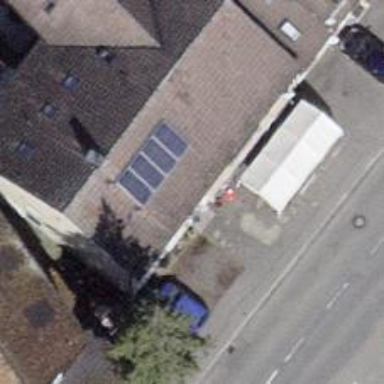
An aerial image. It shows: Pub.